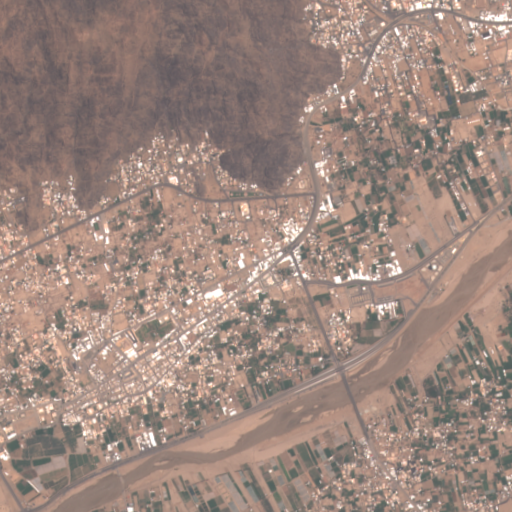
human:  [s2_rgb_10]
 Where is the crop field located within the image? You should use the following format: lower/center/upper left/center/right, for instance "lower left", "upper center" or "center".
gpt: The crop field is located in the lower left of the image.
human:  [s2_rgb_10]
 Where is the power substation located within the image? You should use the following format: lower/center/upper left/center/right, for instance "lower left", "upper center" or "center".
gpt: The power substation is located in the upper right of the image.
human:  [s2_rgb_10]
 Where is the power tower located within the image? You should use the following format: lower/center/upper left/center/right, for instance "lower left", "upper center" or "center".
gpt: The power tower is located in the upper right of the image.
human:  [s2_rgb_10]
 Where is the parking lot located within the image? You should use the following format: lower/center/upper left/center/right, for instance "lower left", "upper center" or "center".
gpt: There is no parking lot in the image.